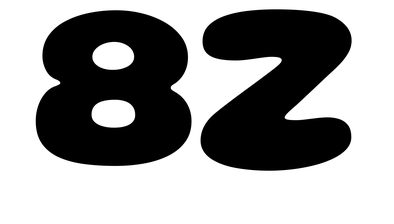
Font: Gluten_ExtraBold